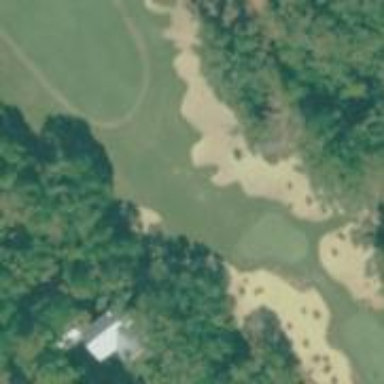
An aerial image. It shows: Sandy area is golf bunker.